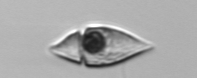
Label: Amphidinium